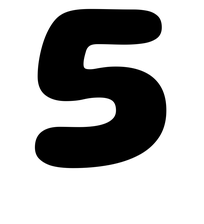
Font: Gluten_Bold